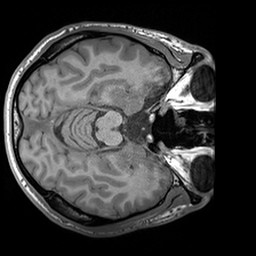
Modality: T1w
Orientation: axial
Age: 25
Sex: male
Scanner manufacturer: siemens
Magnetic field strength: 3 T
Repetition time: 1.6 s
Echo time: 0.00236 s